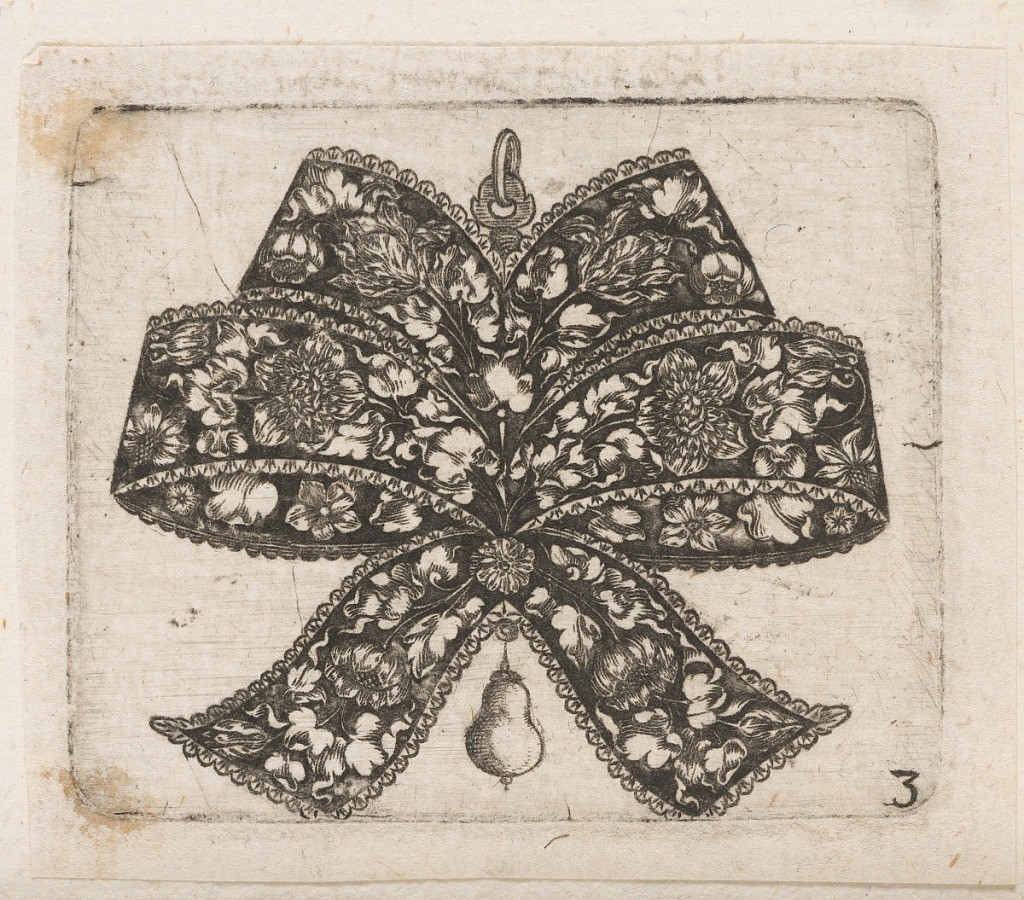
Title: "Pendant in the Form of a Bowknot," Plate 3 from "Goldsmith Ornament Designs"
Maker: Heinrich Raab, German, active Nuremberg 1640 – 1650
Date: ca. 1648
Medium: Engraving on off-white laid paper
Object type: Print
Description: Jewelry design: a white on black design for a pendant in the form of a knotted four looped bow with two trailing ribbons below. The design is  symmetrically rendered including the pattern of intricate depictions of roses, tulips and leaves.   A small pear dangles below knot at center.